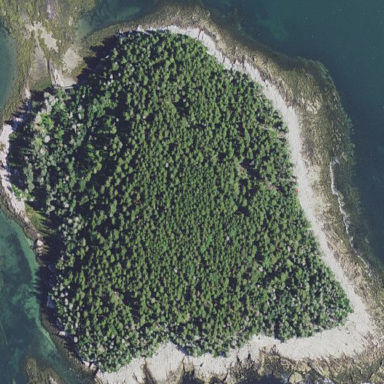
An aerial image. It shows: Island with natural coastline.